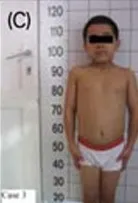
Figure 1. , 3.
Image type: medical_photograph (oral_photograph)